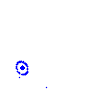
Particle: pion